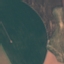
Land use / land cover class: AnnualCrop